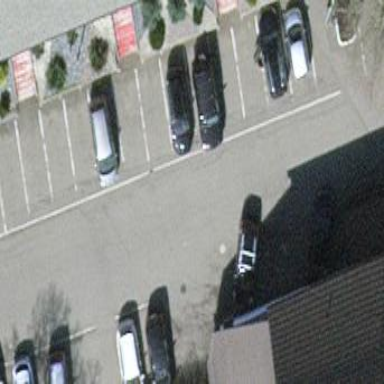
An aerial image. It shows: Parking area with surface.